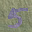
Label: 5